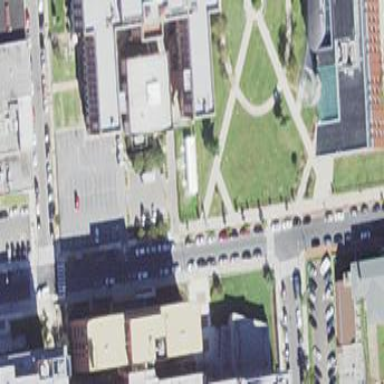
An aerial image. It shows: View of university building.